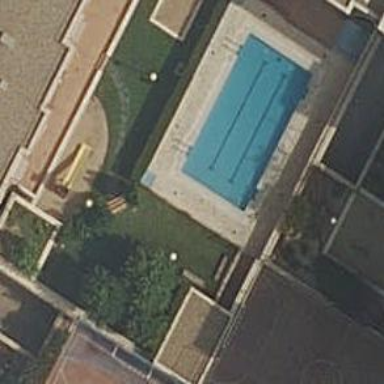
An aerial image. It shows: Swimming pool located in leisure land.